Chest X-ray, AP view. Patient: 49 years old, sex M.
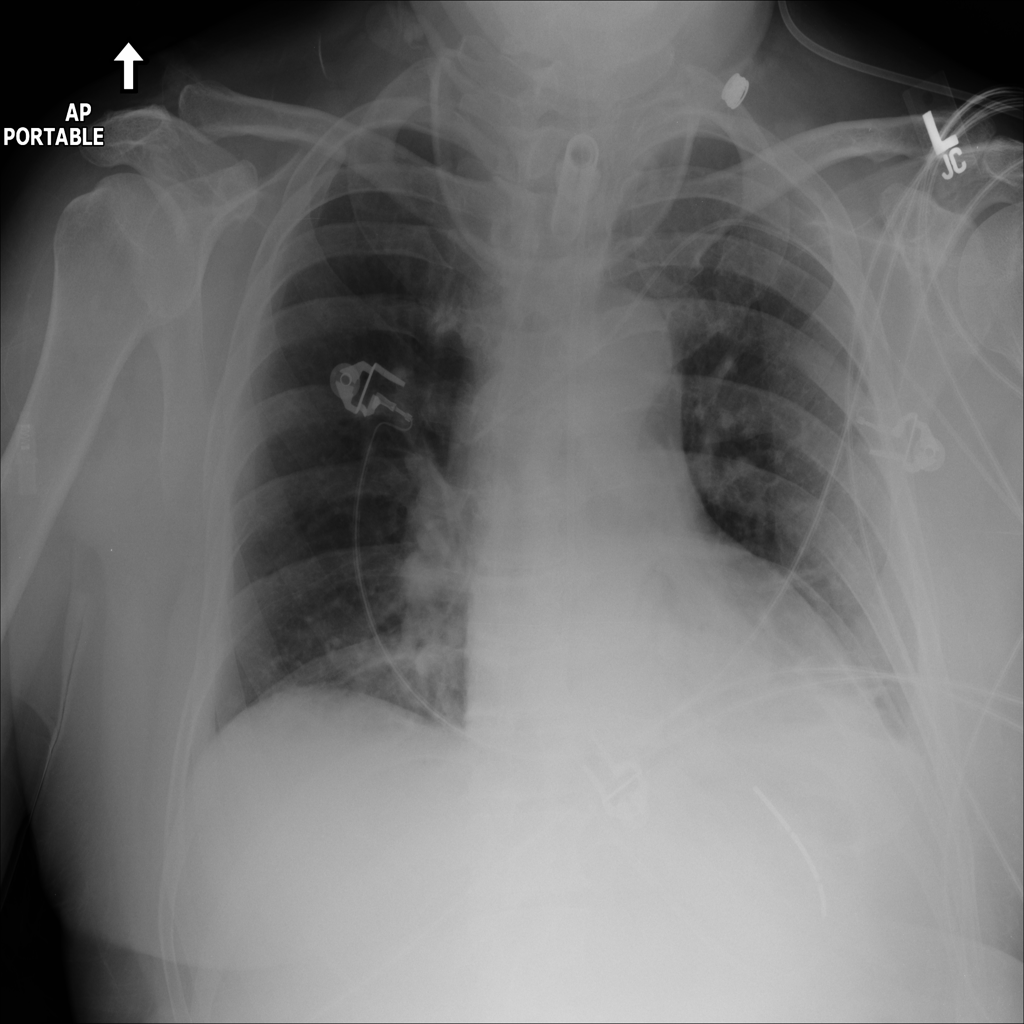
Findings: Effusion, Infiltration